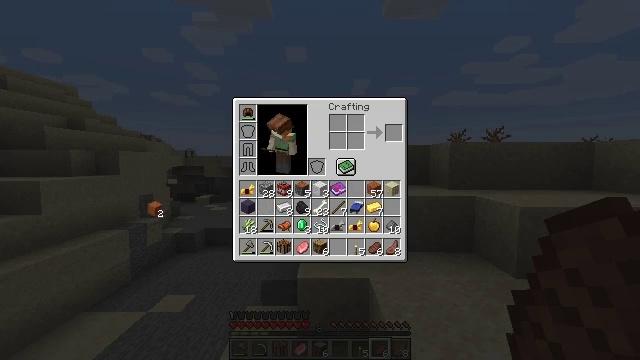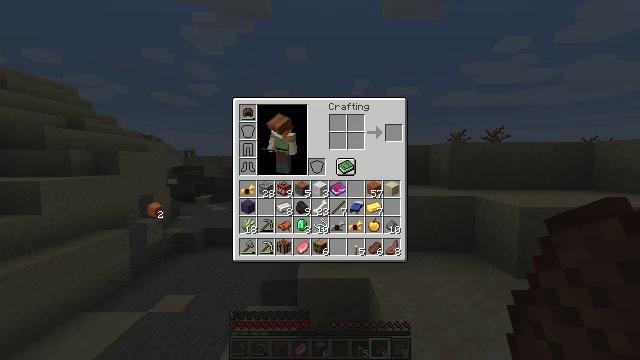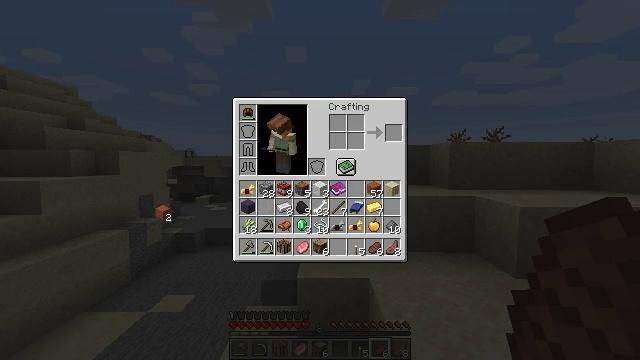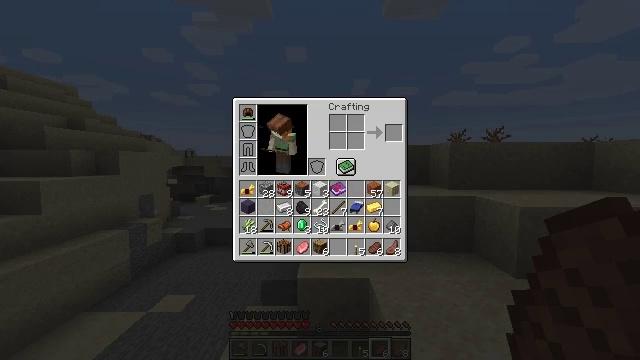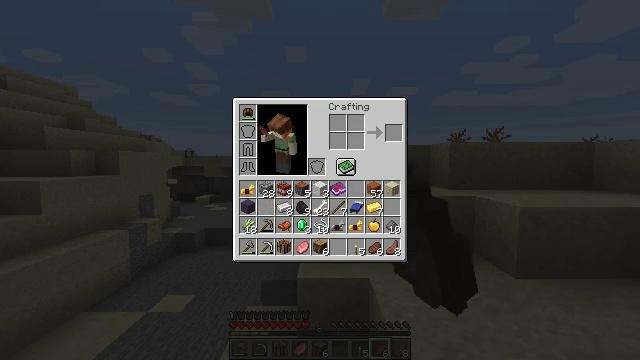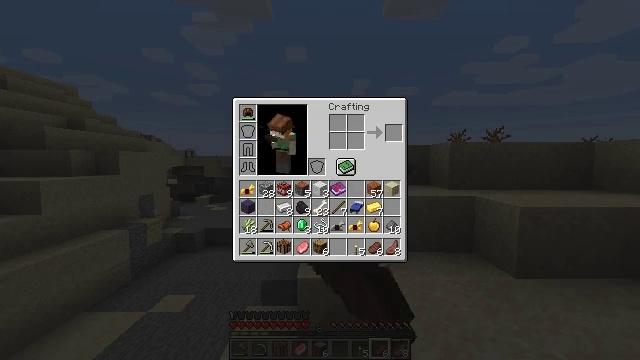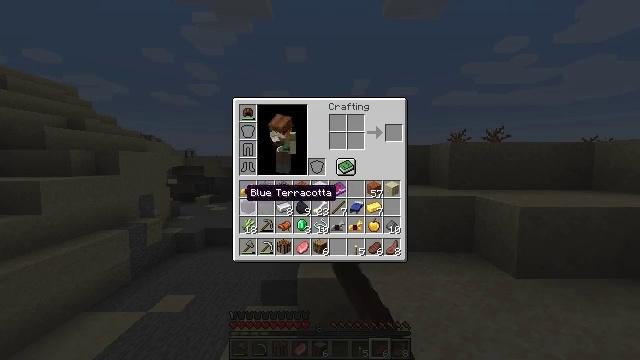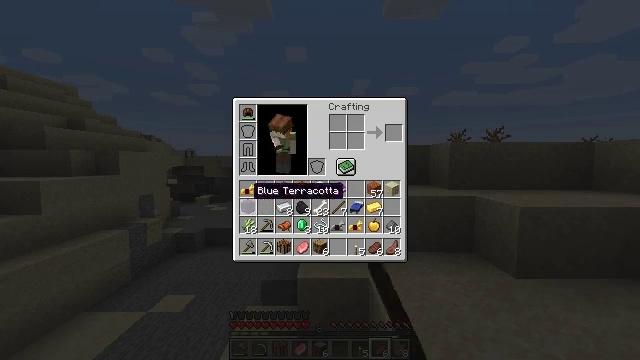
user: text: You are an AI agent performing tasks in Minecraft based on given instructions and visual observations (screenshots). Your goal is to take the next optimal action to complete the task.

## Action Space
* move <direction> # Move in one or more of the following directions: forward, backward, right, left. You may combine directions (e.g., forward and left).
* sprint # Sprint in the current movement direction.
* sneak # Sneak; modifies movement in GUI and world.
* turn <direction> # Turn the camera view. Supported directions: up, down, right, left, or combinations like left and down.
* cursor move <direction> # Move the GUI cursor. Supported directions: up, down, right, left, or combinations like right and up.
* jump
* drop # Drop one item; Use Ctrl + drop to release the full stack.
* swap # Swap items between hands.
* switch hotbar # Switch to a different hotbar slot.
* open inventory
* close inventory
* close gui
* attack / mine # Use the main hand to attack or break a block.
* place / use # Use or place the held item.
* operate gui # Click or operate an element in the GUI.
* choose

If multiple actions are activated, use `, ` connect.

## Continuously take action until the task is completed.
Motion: motion action
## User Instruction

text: Drop a orange terracotta.
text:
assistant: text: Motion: operate gui
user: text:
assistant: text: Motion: cursor move right, operate gui
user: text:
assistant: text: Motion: cursor move right
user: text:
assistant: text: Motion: cursor move right
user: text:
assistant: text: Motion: cursor move right
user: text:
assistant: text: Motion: no_op
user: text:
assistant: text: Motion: cursor move right
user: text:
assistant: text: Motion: no_op